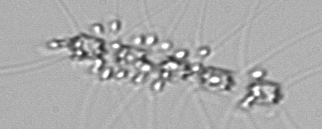
Label: Chaetoceros_didymus_TAG_external_flagellate